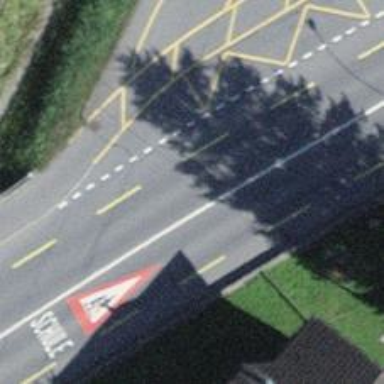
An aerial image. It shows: Secondary road with designated cycle lane.